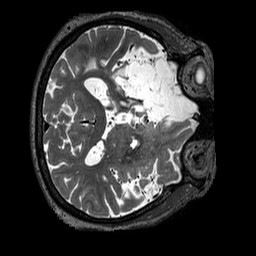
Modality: T2w
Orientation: axial
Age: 64
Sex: male
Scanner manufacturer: siemens
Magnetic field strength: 3 T
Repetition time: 3.2 s
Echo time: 0.567 s